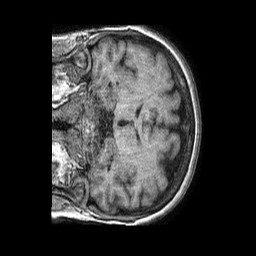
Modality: T1w
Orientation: coronal
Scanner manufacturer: philips
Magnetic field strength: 1.5 T
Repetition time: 0.007661 s
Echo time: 0.003535 s